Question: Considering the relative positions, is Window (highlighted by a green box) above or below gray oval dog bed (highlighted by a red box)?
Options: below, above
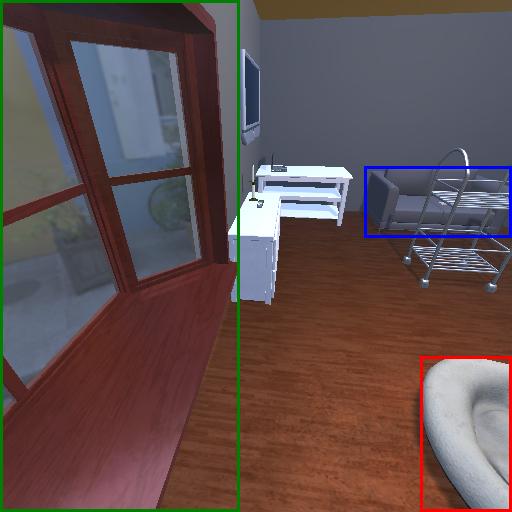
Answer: below